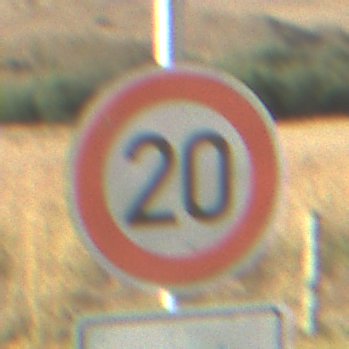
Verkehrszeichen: Geschwindigkeit20
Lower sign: HinweisDurchVerbaleAngabe8
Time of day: MorningAfternoon
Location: Outdoor (Nature)
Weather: PartlyCloudy
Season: NotSpecified
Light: Natural